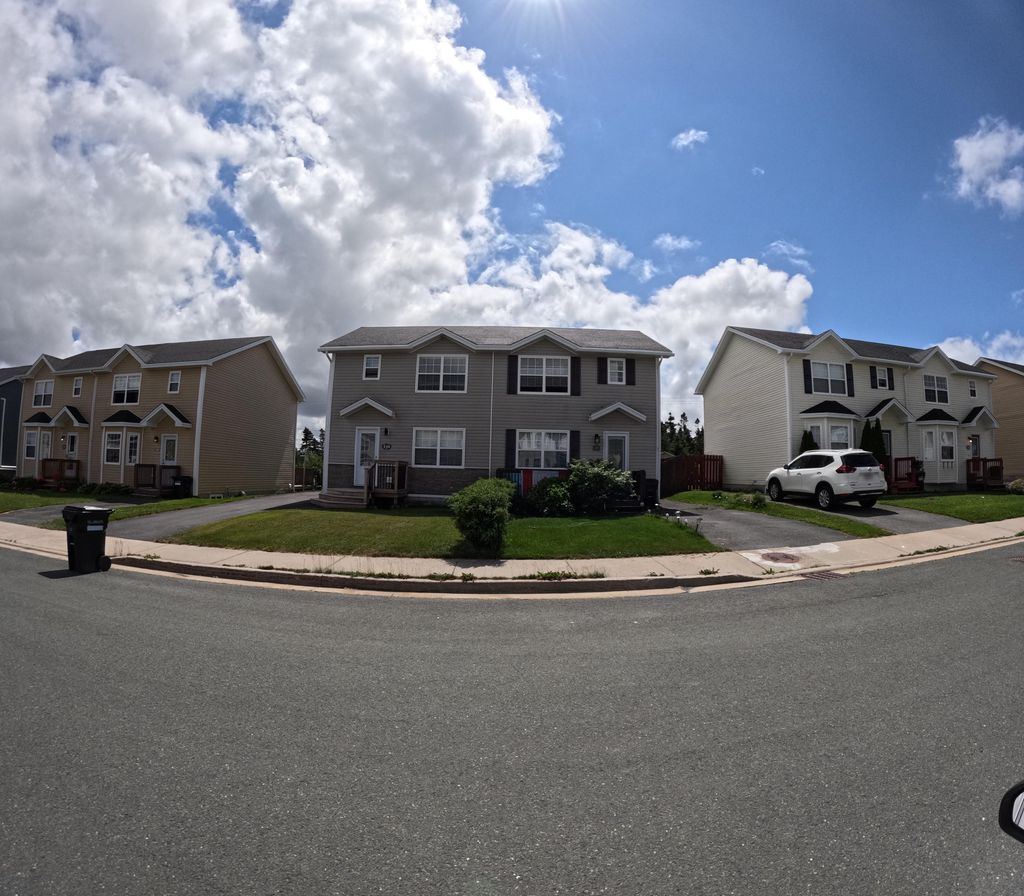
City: st_johns